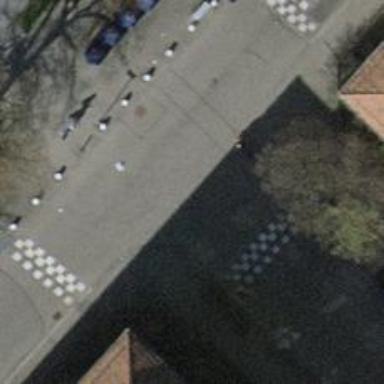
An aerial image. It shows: Unmarked crossing with traffic calming table on the road.